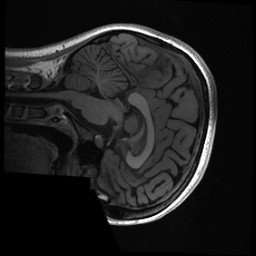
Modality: T1w
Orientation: sagittal